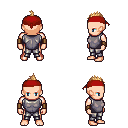
a pixel art fantasy rpg character, male body template, human, light skin, steel chest armor, metal pants, light blonde mohawk hairstyle, red bandana, leather bracers, four views (front, back, left, right), 2x2 character sprite sheet, small pixel art, hard edges, no anti-aliasing